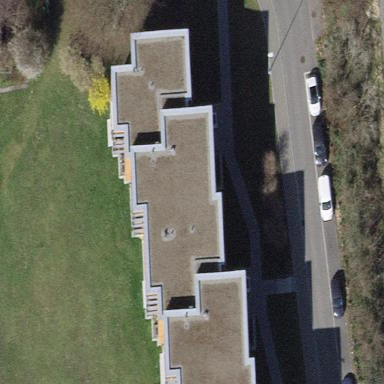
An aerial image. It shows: Building with apartments and flat roof.